Question: I have a html file that contain a lot of text and basic html tags. The file is inside folder.
However, when i tried to show this html from my webview, '</br'> is not working, while '<b></b>' is fine.
This is the screen shoot :

This is the html file :
'''
<!DOCTYPE HTML>
<article align="center">
Printf("Hello World ^_^");</br></br>
<b>This section will explain about the objective of this apps.</b></br>
This apps is designed for those who want to learn Computer Science (programming), with no experience necessary (so you don't have to worry about your age, background, education, etc. EVERYONE can learn programming!).</br>
This apps will teach you about the basics of the programming using C languange.</br>
</article>
'''
This is webview code :
'''
webChapter.loadUrl("file:///android_res/raw/hello_world.html");
'''
I tried this one, but no luck, the file even cant be read :
'''
webChapter.loadDataWithBaseURL("file:///android_res/raw/", "hello_world.html", "text/html", "UT-8", "");
'''
Thanks :D
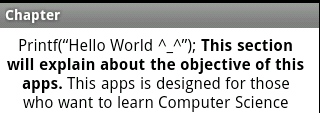
Answer: Use '<br>' instead of '</br>'
<URL>